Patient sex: M
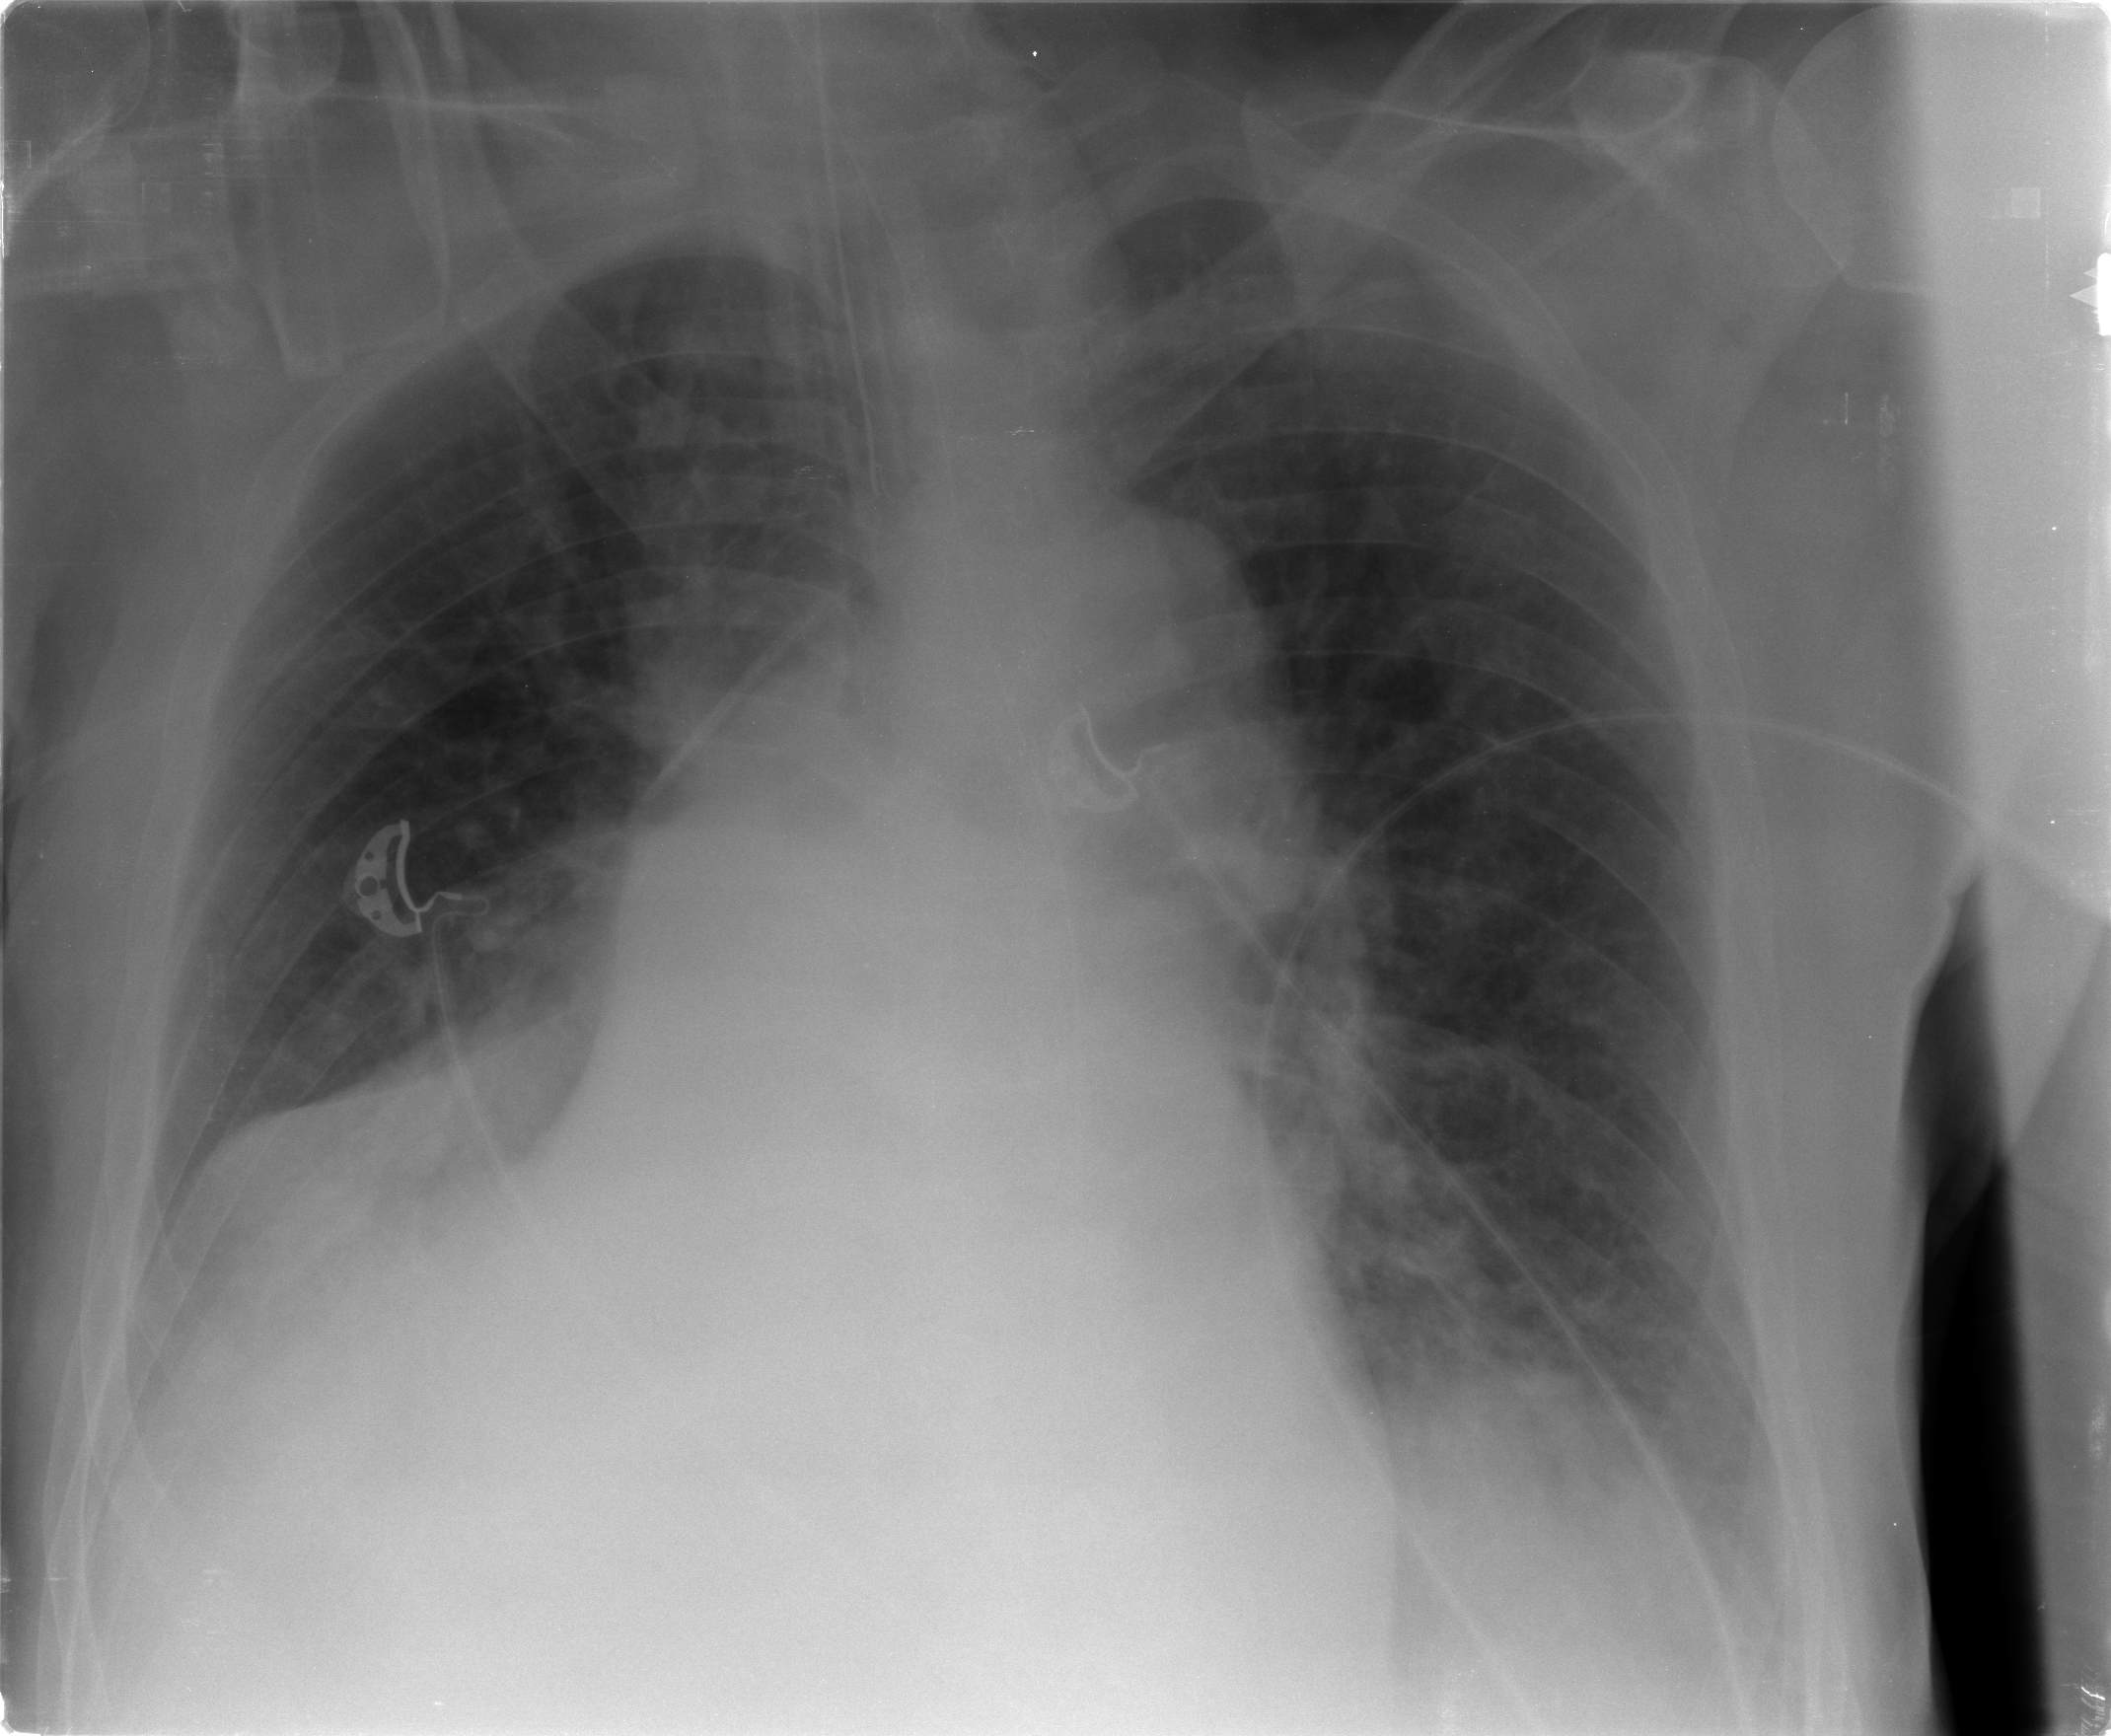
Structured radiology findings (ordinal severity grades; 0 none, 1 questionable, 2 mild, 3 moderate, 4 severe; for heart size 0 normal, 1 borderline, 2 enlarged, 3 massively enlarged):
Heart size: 2
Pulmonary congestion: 2
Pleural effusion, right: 1
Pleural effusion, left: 2
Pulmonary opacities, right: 2
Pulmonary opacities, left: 2
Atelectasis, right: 2
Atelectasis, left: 2